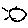
Label: sun